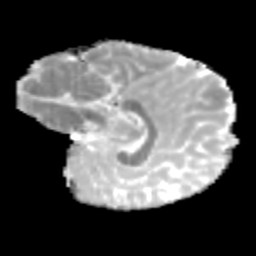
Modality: MD
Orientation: sagittal
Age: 10
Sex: male
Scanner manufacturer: siemens
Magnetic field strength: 3 T
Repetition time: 3.8 s
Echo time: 0.07 s